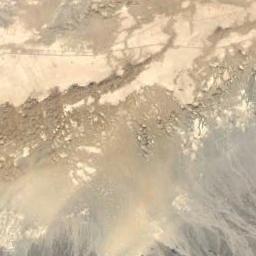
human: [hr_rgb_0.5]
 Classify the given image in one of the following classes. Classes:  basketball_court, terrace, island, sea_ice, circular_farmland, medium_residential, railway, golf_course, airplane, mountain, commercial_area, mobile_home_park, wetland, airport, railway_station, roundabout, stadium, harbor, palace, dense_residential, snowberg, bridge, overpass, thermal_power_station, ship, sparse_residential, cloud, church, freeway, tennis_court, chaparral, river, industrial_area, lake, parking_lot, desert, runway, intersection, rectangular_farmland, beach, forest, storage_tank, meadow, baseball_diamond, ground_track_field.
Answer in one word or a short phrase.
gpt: desert